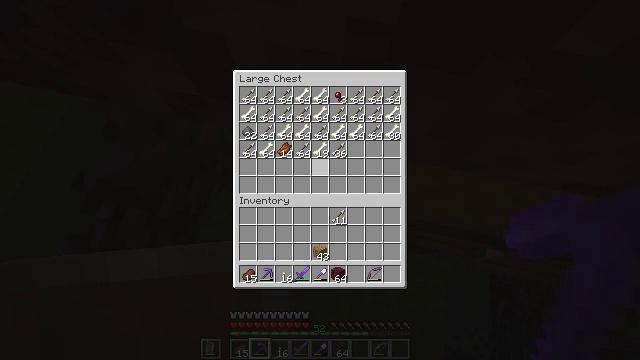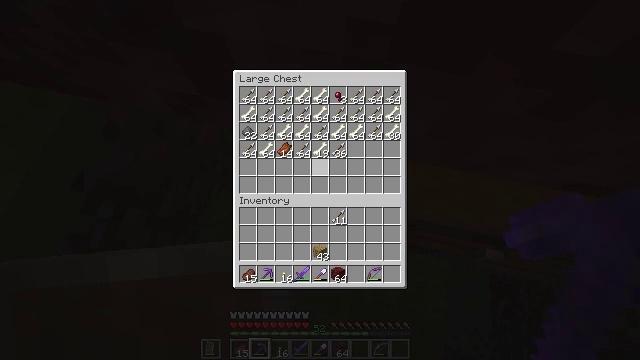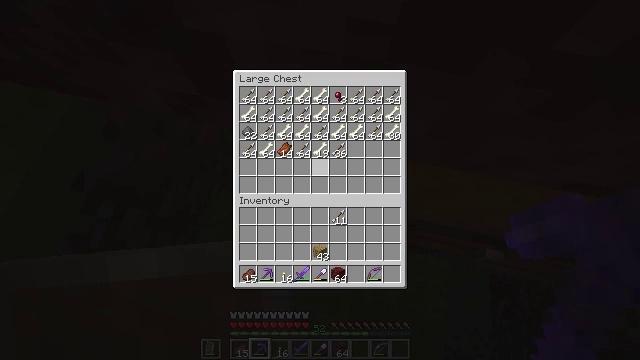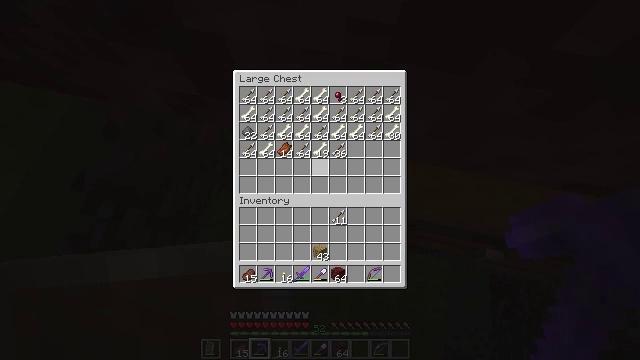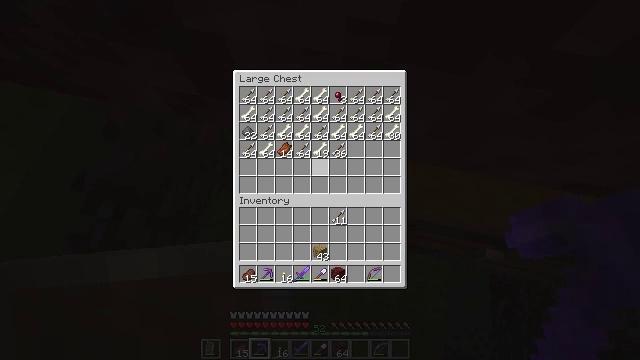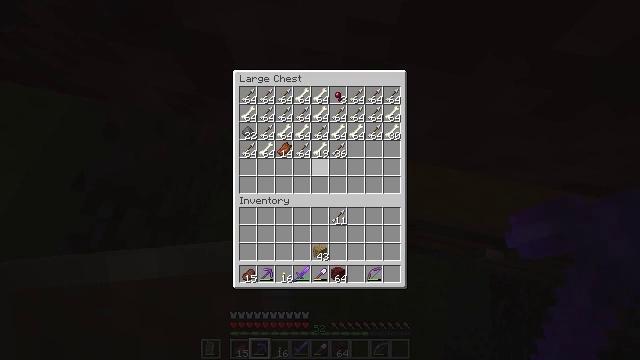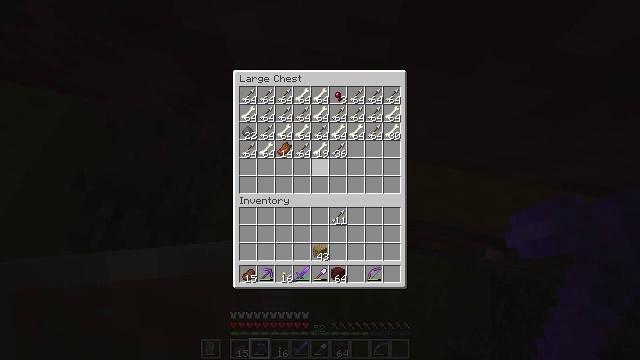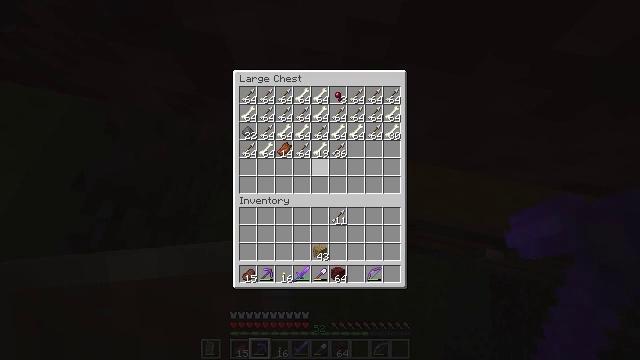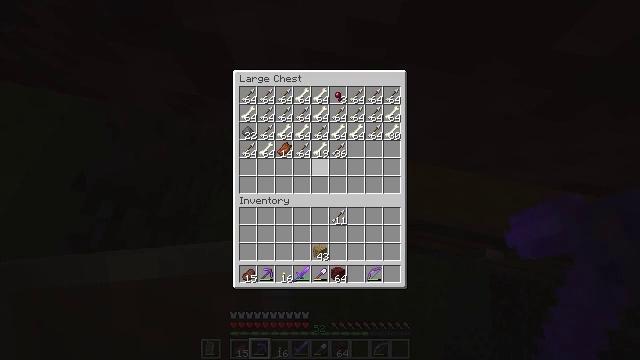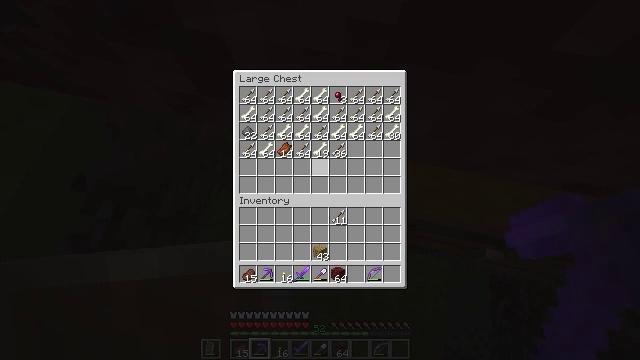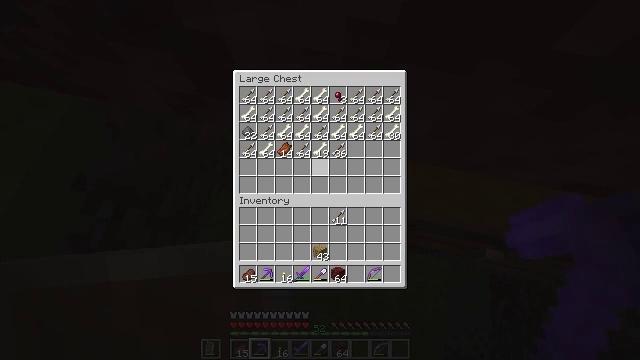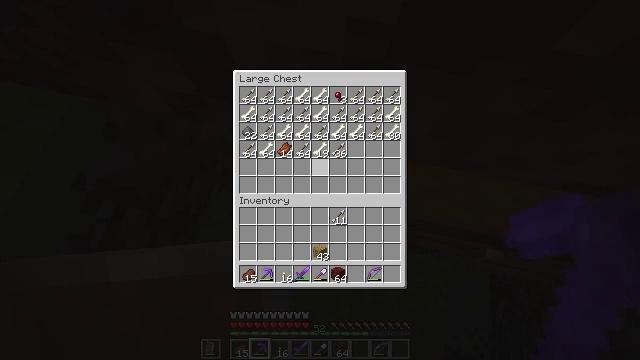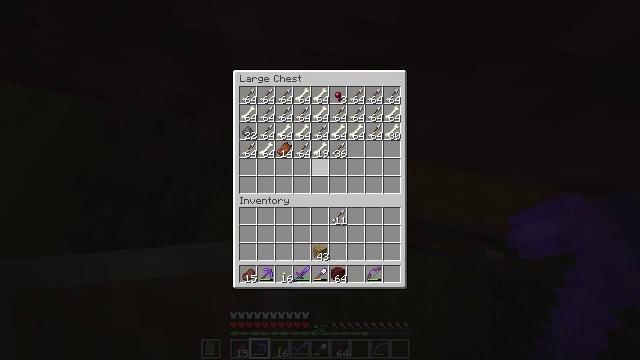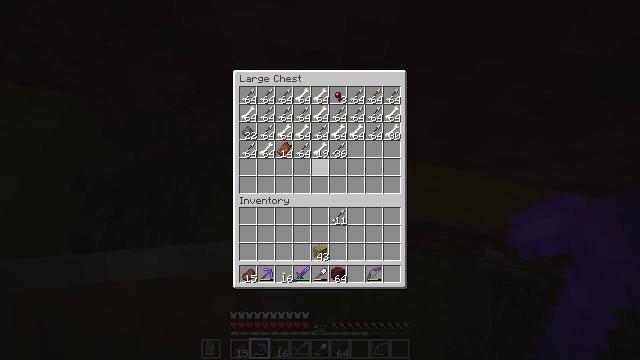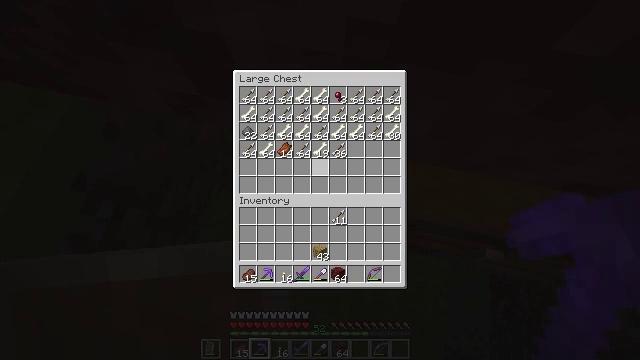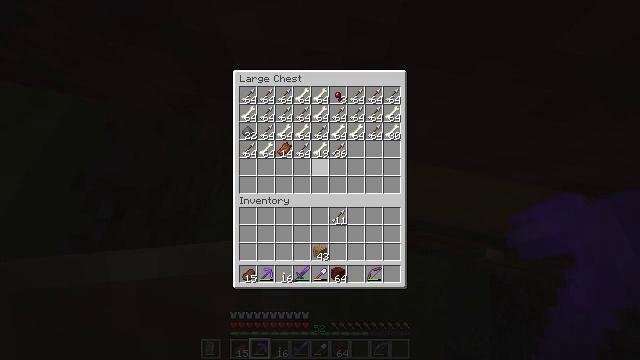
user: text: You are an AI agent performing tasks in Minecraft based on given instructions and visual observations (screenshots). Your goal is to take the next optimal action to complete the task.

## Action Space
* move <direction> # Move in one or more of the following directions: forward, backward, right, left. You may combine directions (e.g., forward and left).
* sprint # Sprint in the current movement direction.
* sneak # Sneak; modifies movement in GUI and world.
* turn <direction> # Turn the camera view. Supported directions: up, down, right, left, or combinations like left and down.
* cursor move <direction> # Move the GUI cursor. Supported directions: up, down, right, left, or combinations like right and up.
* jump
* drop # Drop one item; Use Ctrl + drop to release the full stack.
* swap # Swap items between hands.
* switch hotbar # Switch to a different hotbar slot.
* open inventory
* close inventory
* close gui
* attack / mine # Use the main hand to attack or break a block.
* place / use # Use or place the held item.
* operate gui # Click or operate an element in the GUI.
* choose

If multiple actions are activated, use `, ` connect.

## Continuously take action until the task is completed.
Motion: motion action
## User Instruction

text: Create gold nugget from gold ingot.
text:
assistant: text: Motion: no_op
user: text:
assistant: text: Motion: no_op
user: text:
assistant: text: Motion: no_op
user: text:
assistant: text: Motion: no_op
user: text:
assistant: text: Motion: no_op
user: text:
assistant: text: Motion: no_op
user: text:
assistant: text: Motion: no_op
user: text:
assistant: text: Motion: no_op
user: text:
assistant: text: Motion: no_op
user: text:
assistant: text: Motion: no_op
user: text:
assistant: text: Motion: no_op
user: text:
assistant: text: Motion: no_op
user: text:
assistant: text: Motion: no_op
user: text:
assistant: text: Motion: no_op
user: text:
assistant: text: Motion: no_op
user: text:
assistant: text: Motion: no_op
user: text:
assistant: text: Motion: no_op
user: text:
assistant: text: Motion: no_op
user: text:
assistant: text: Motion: no_op
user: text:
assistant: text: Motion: no_op
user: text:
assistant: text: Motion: no_op
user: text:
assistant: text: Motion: no_op
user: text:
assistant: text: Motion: no_op
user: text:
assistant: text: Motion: no_op
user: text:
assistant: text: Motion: no_op
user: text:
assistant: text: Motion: no_op
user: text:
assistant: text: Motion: no_op
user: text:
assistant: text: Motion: no_op
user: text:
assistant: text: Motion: no_op
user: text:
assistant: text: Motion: no_op